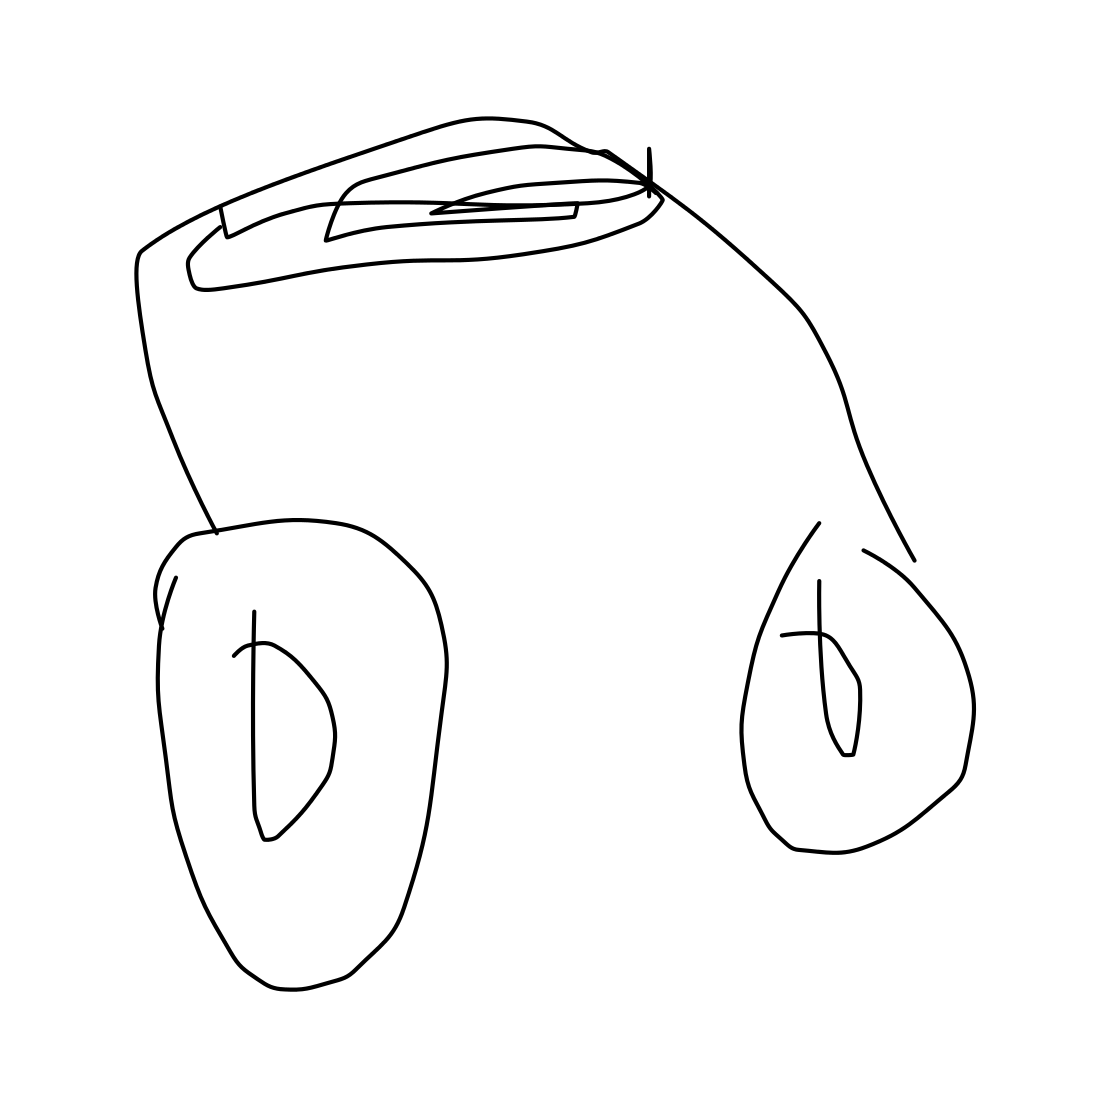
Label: head-phones